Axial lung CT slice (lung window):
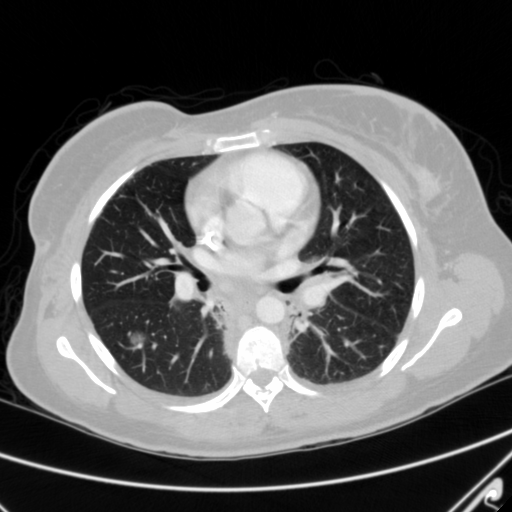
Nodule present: yes
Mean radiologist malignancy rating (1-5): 3.4